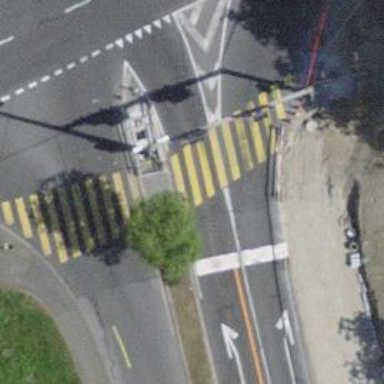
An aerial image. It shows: Kerb serving as barrier.